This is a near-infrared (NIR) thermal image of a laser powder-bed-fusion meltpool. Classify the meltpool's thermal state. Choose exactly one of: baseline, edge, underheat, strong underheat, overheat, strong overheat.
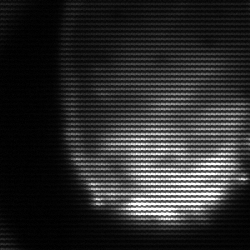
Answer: edge